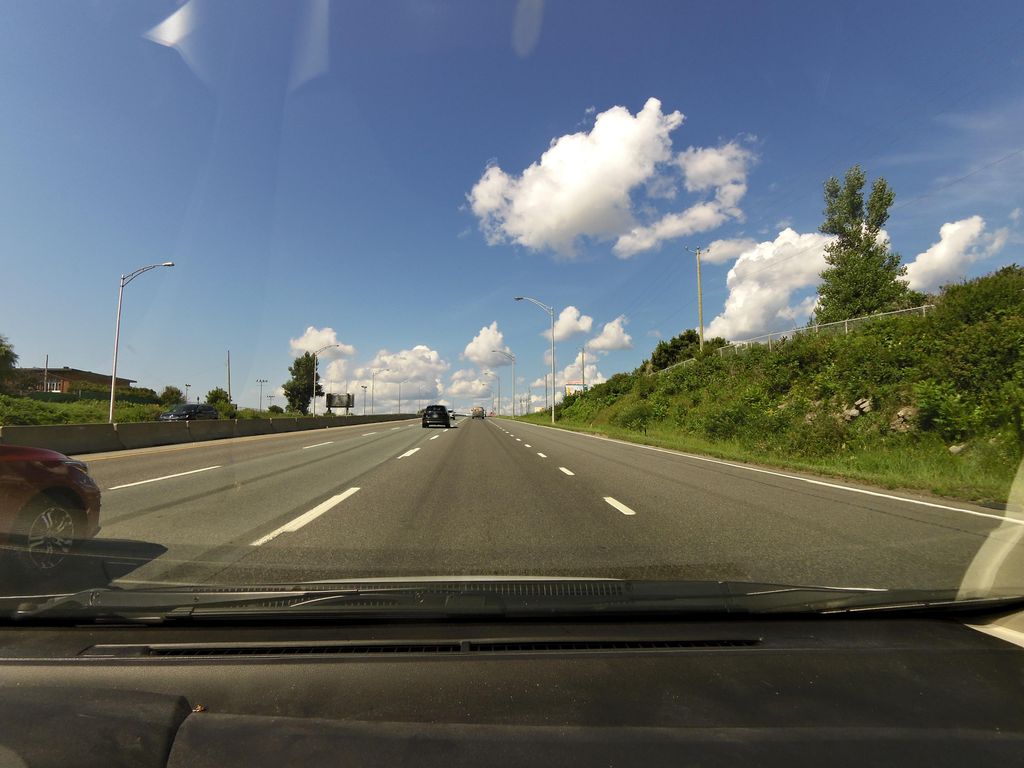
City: quebec_city